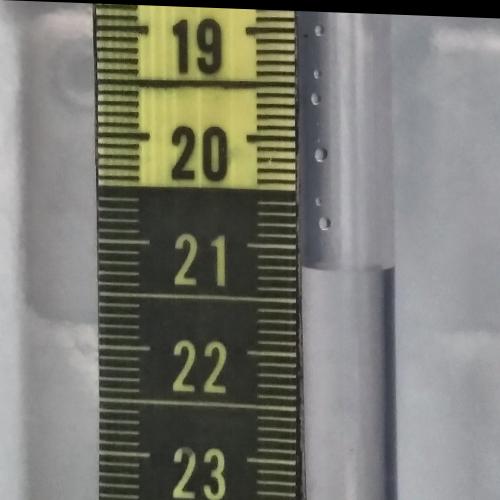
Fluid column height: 21.2 cm